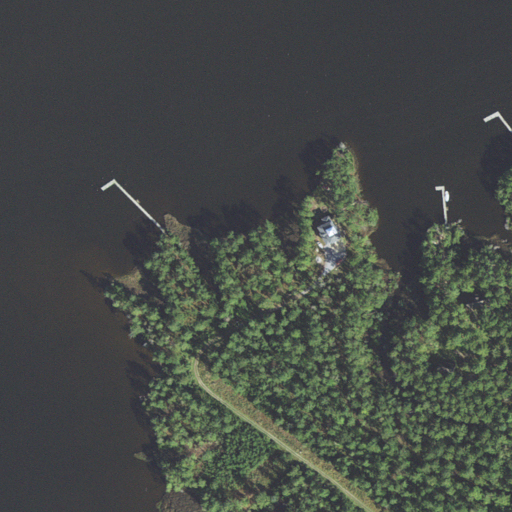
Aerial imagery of cape in North Carolina named Graveyard Point containing open water, woody wetlands, herbaceous wetlands, evergreen forest, and open development